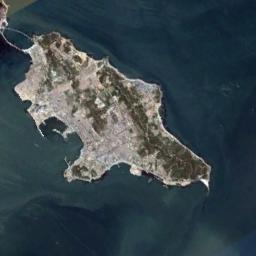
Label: island